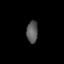
Tissue: lung
Cell type: Epithelial cells
Senescence score: 0.2304
Nuclear area (px): 239
Mean DAPI intensity: 91.515